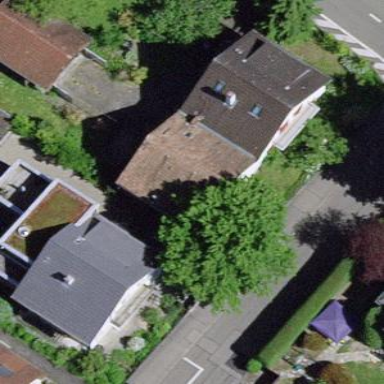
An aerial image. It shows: Part of building.